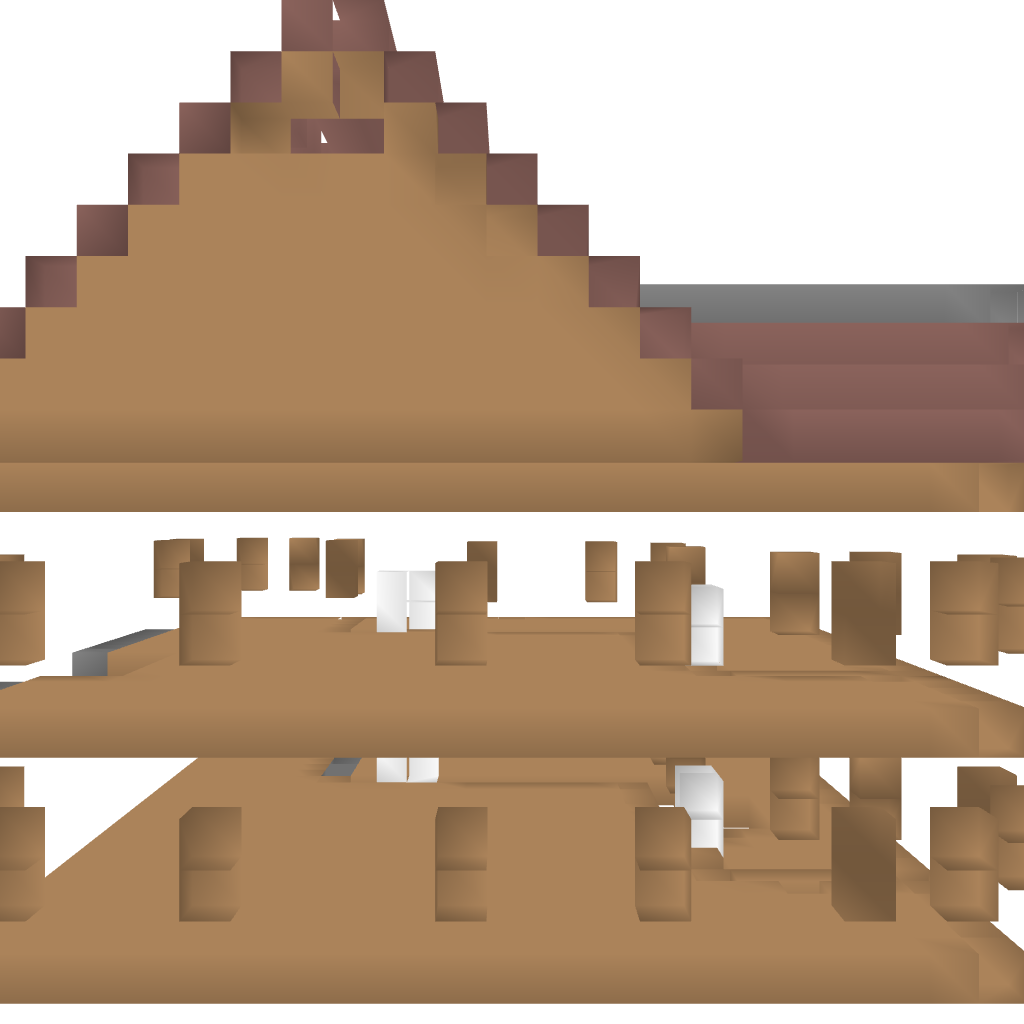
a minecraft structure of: Coloniel house on pillars bad low quality